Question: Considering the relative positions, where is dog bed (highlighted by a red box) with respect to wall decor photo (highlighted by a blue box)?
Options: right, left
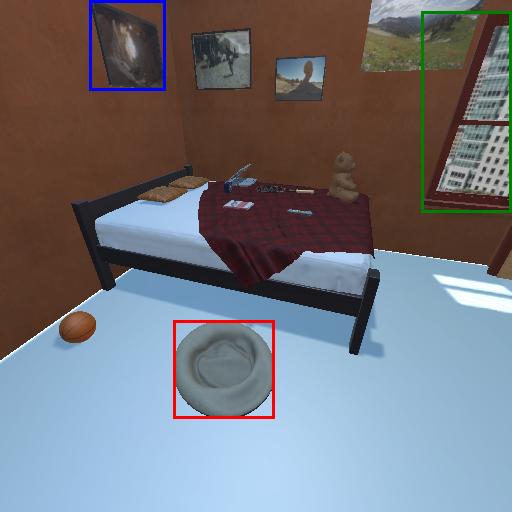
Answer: right